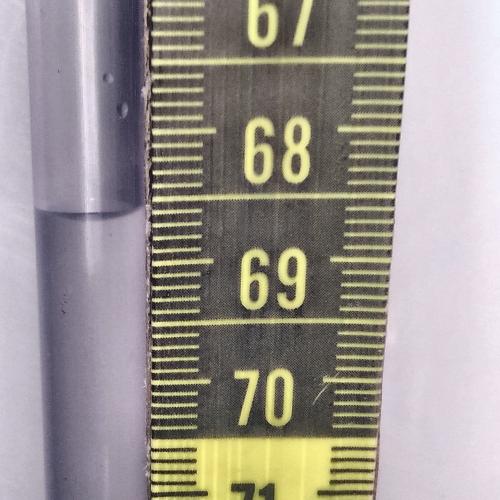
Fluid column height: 68.6 cm